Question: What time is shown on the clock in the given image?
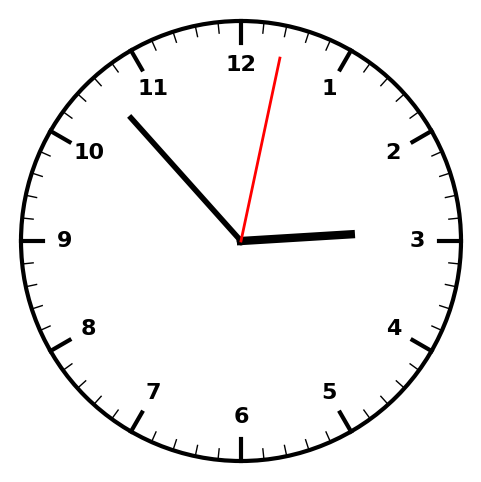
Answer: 02:53:02